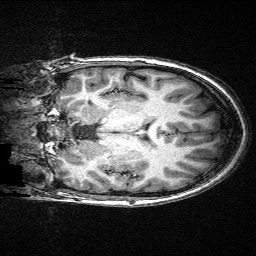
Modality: T1w
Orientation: coronal
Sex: female
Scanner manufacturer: siemens
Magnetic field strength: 3 T
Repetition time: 2.3 s
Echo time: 0.00336 s